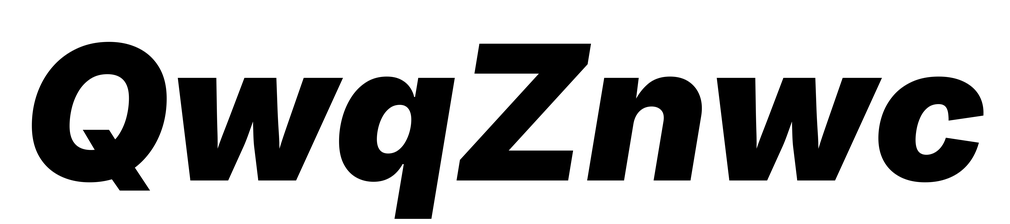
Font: Inter-Italic_Black_Italic